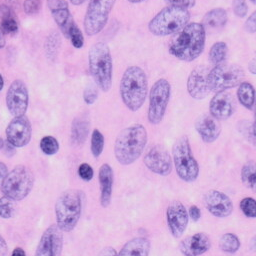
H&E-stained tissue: Skin